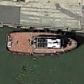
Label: civil